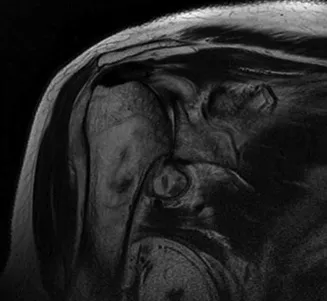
T2-weighted image showing low signal change, suggesting presence of hemosiderin deposit (b).
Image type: radiology (mri)